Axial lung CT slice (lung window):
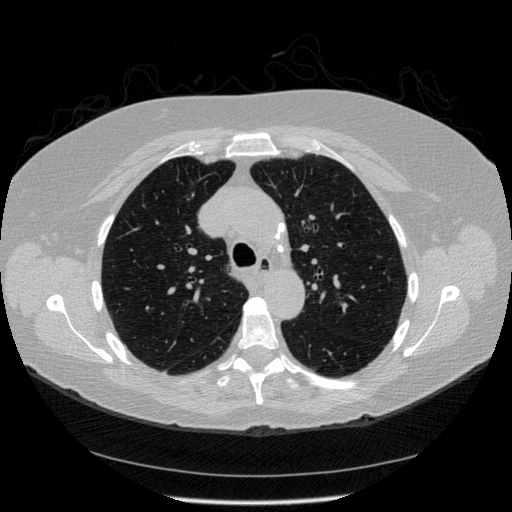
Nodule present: no